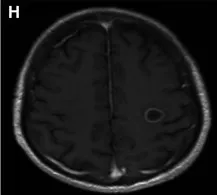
T2WI.
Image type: radiology (mri)